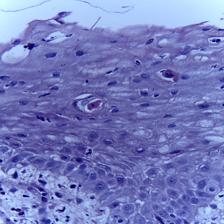
Diagnosis: OSCC